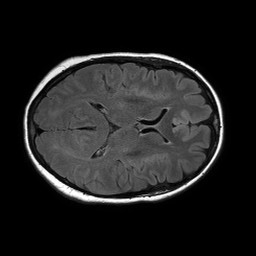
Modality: FLAIR
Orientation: axial
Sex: female
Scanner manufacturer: philips
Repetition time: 11 s
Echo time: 0.125 s